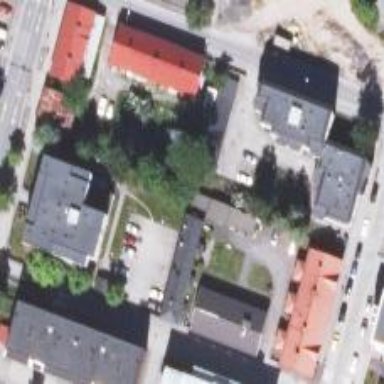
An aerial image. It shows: Residential area.